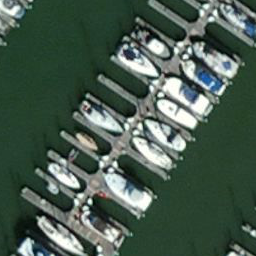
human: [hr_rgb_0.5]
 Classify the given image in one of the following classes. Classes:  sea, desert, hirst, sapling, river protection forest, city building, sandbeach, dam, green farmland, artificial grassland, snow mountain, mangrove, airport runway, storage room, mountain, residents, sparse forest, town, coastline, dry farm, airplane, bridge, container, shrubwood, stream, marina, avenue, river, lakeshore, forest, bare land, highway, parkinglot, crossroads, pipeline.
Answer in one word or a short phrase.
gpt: marina